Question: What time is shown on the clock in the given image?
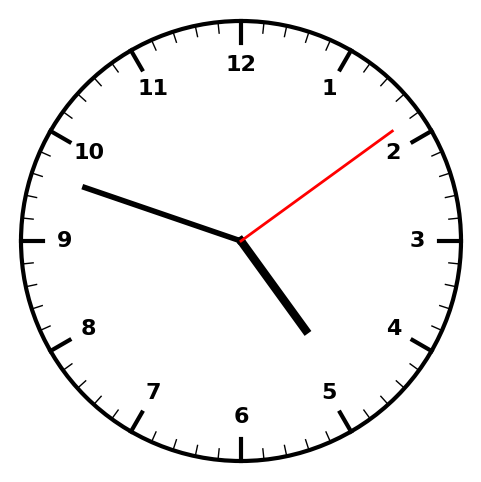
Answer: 04:48:09